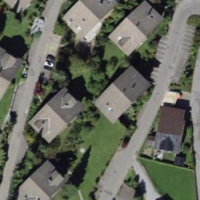
EUNIS habitat code: 55
Species observed at this site:
Corvus corone
Leptoglossus occidentalis
Cardamine pratensis
Parus major
Corvus frugilegus
Pica pica
Garrulus glandarius
Passer domesticus
Arnica montana
Pyrrhocorax graculus